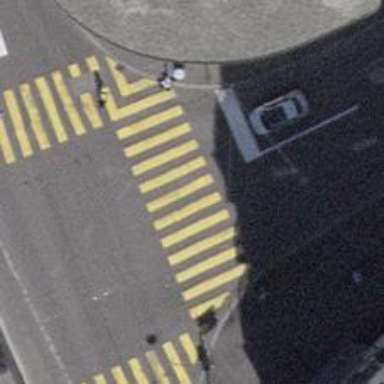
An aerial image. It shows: Road crossing with traffic signals.